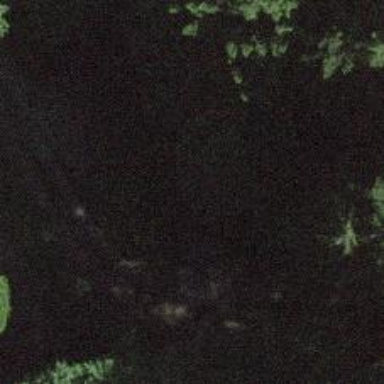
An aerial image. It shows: Culvert tunnel.